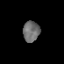
Tissue: prostate
Cell type: T cells
Senescence score: 0.311
Nuclear area (px): 337
Mean DAPI intensity: 109.279